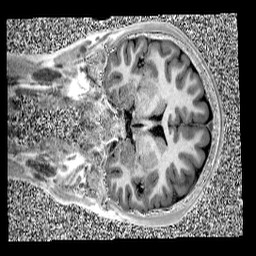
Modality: UNIT1
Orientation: coronal
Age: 11
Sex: male
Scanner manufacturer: siemens
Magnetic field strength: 3 T
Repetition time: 4 s
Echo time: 0.00299 s